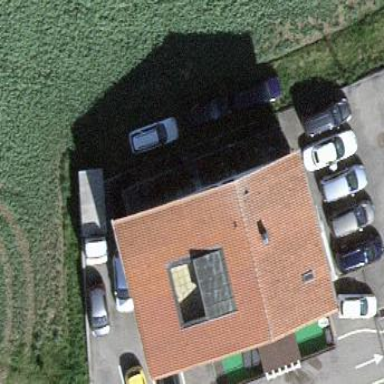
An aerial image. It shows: Building used as car repair shop.